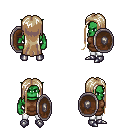
a pixel art fantasy rpg character, male body template, orc, green skin, brown tunic, white pants, white blonde extra-long hairstyle, metal boots, shield, four views (front, back, left, right), 2x2 character sprite sheet, small pixel art, hard edges, no anti-aliasing